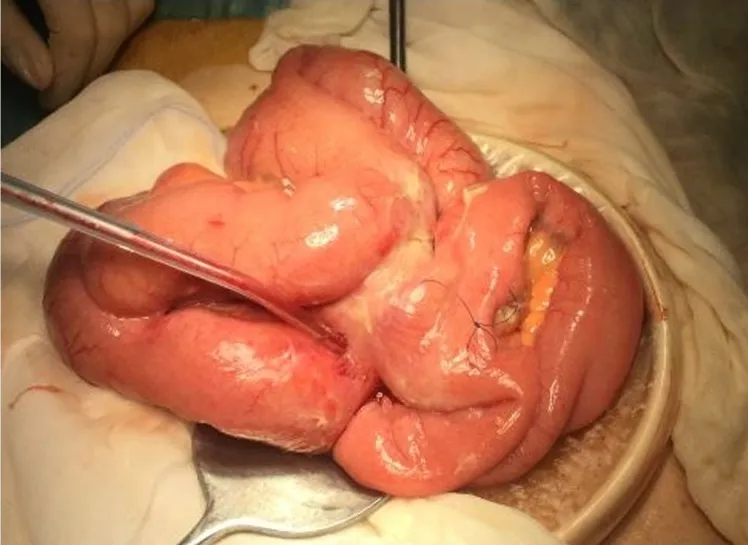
Intraoperative image: strong adhesions between the middle distal tract of the jejunum and the middle distal tract of ileum.
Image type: medical_photograph (other_medical_photograph)